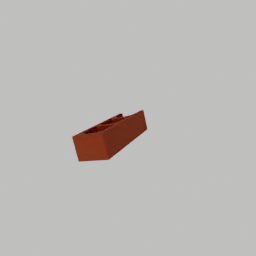
Label: furniture